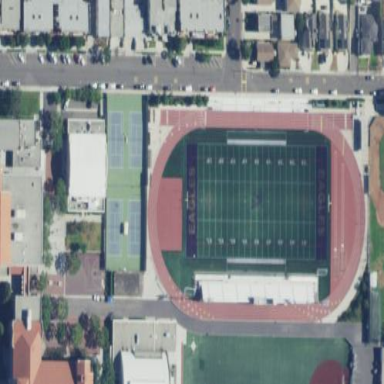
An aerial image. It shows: Artificial turf pitch used for American football.